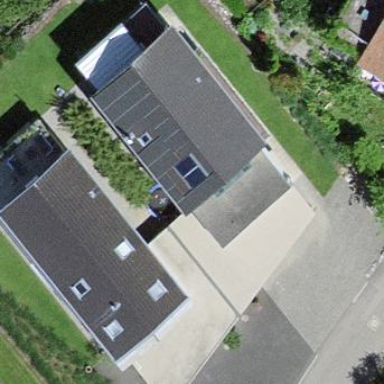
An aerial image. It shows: Residential building.